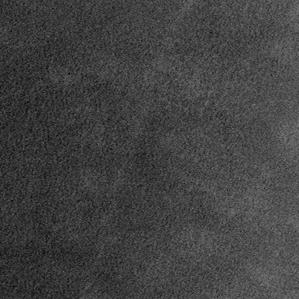
Label: frost